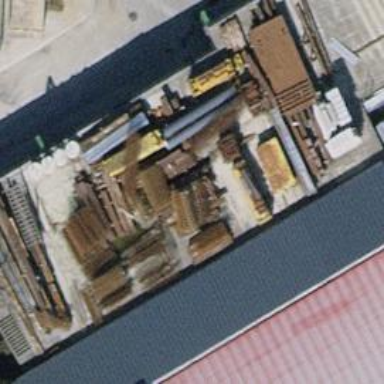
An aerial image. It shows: Industrial building.